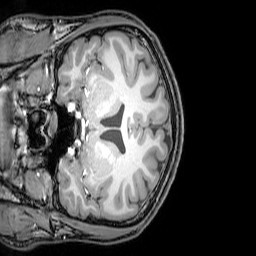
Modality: T1w
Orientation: coronal
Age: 21
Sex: male
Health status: healthy
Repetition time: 0.081 s
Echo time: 0.037 s